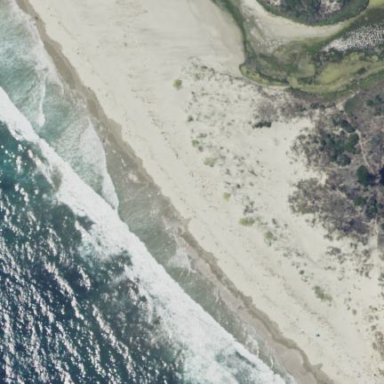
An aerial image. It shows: Scenic beach with natural beauty.